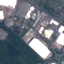
Land use / land cover: Industrial